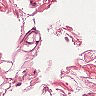
Metastatic tissue present: no